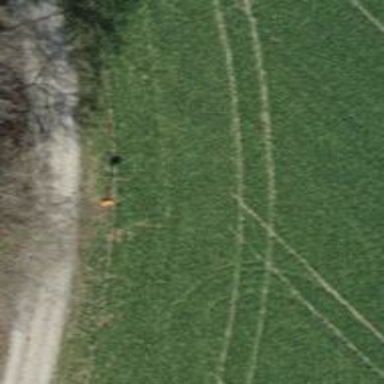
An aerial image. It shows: Pipeline marker.